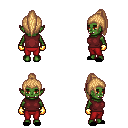
a pixel art fantasy rpg character, female body template, orc, green skin, maroon sleeveless shirt, red pants, light blonde long topknot hairstyle, gold gloves, black slippers, four views (front, back, left, right), 2x2 character sprite sheet, small pixel art, hard edges, no anti-aliasing